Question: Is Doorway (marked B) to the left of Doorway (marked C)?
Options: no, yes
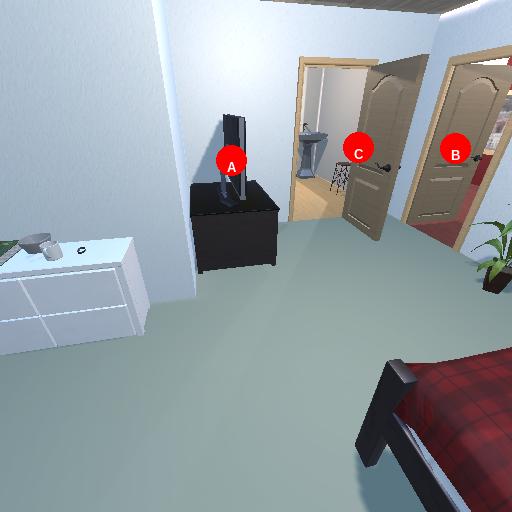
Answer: no